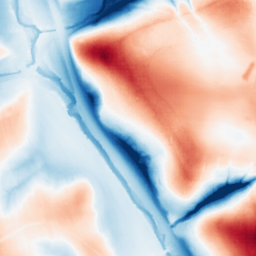
Category: edge_preserving
Decomposition family: guided
Decomposition parameters: radius: 32
eps: 0.1
Upsampling method: sinc_hamming
Upsampling parameters: scale: 4
kernel_size: 8
Upsampling scale: 4